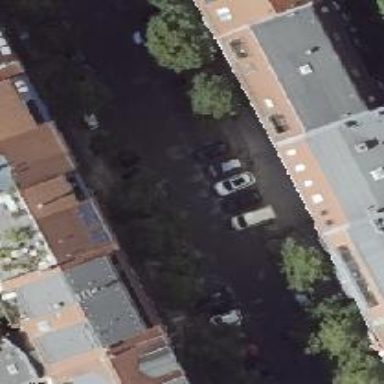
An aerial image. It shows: Residential road with separate asphalt sidewalks and parking spaces on both sides.